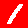
Digit: 1